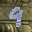
Label: 9